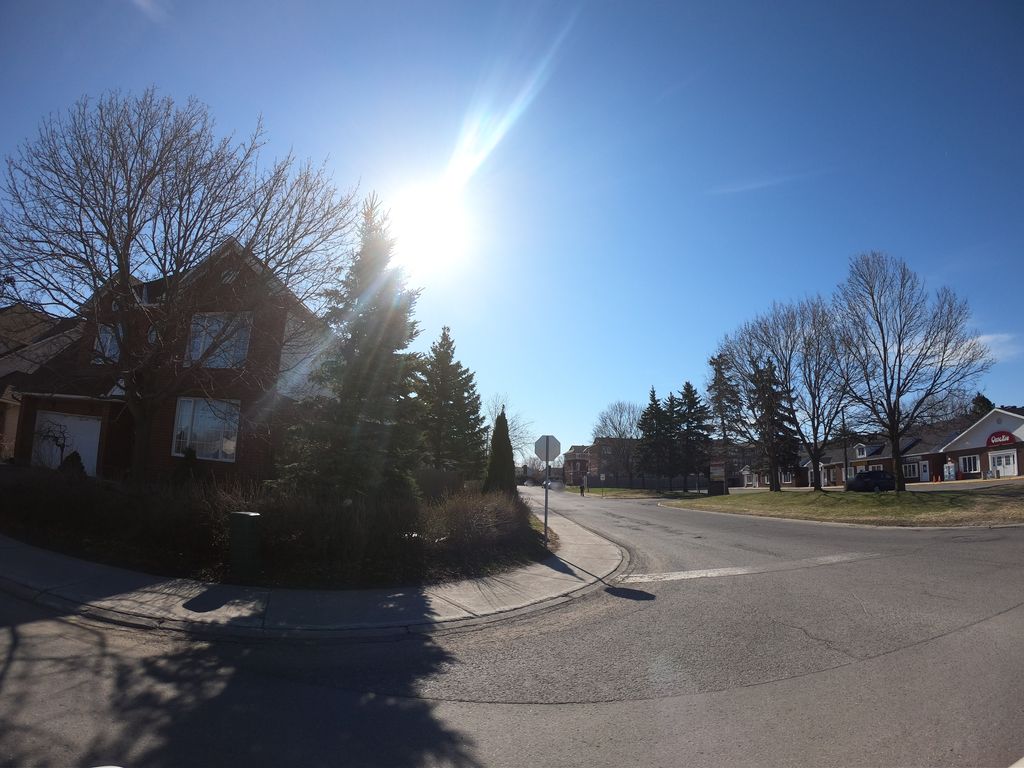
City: ottawa-gatineau